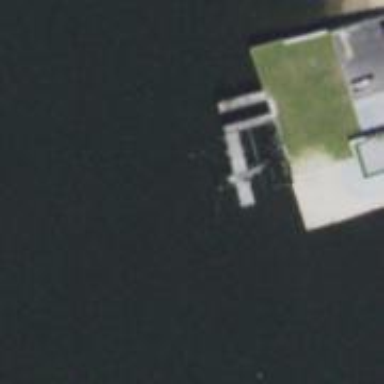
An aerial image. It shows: Man-made pier.